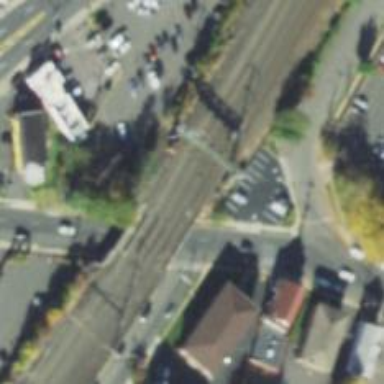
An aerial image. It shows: Railway with electrified contact lines.